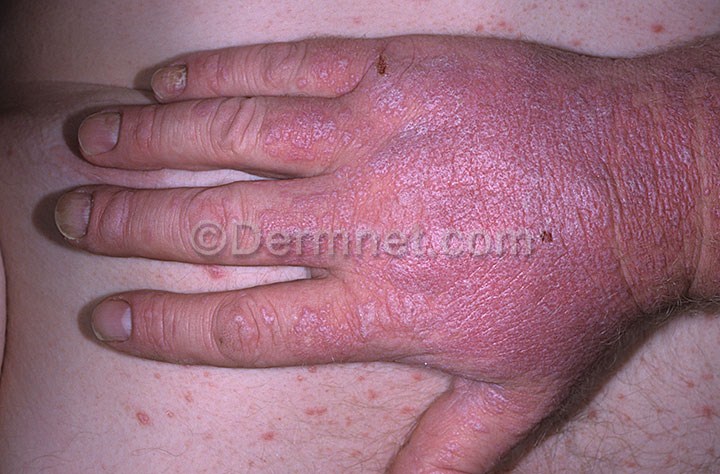
Disease: Psoriasis pictures Lichen Planus and related diseases